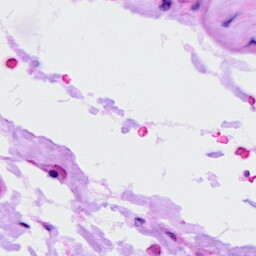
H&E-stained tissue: Ovarian